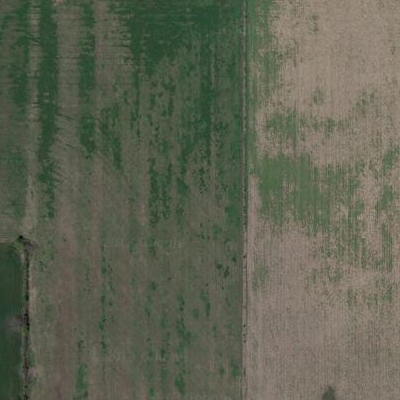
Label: Grass